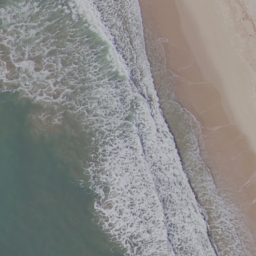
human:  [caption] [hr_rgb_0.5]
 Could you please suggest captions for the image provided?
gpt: Waves slapping a white sand beach throw up white foam .

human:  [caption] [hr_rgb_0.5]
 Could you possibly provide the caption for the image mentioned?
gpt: This is a beach with green sea and white sands .

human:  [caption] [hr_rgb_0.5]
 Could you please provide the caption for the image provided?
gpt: The waves coming over and over again to the sand beach .

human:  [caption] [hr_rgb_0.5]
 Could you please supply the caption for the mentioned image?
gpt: Waves come to the white sand beach over and over again and throw up white foams .

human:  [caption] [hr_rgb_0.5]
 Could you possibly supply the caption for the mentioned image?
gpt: Waves come to the white sand beach over and over again with white foasm .